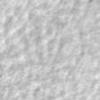
Label: no_change